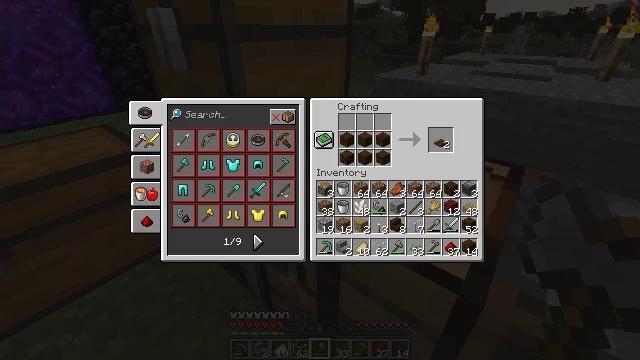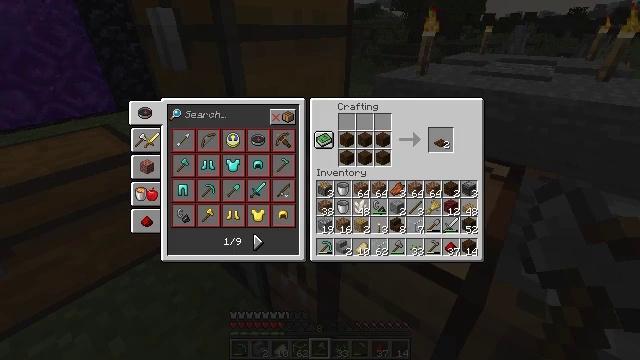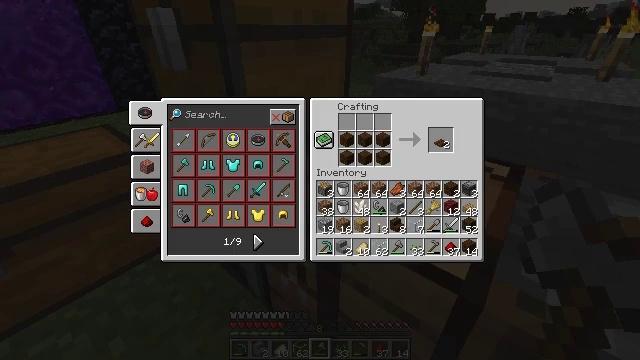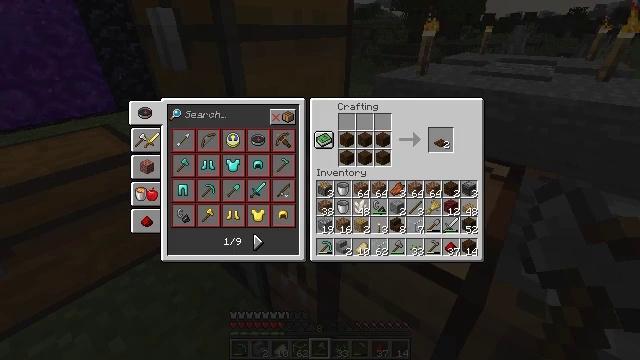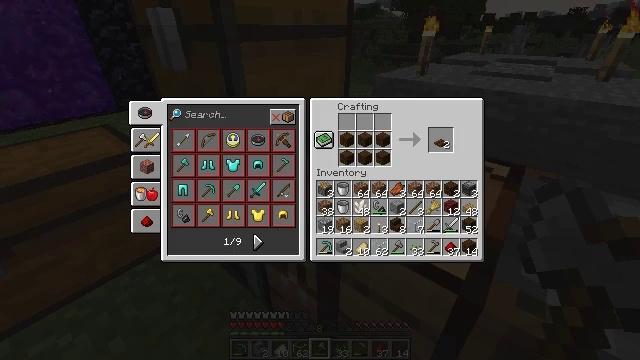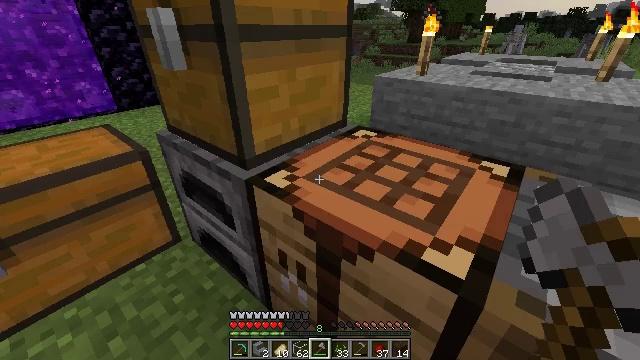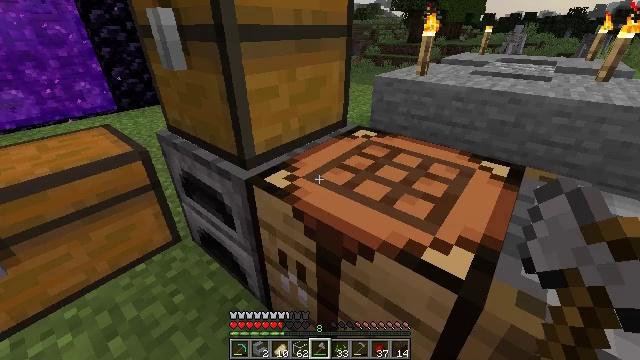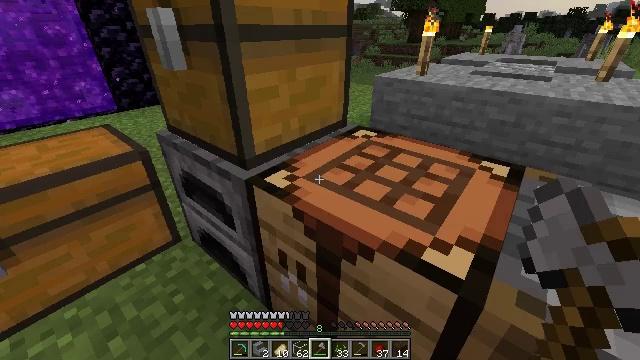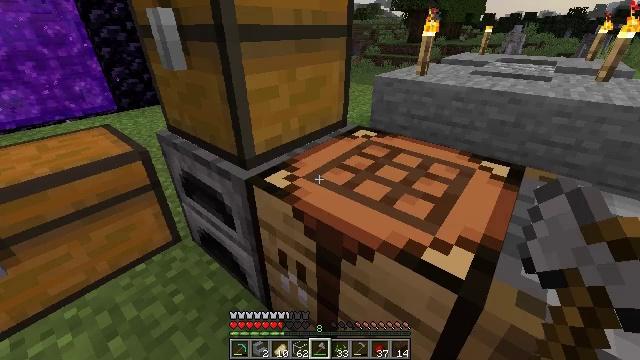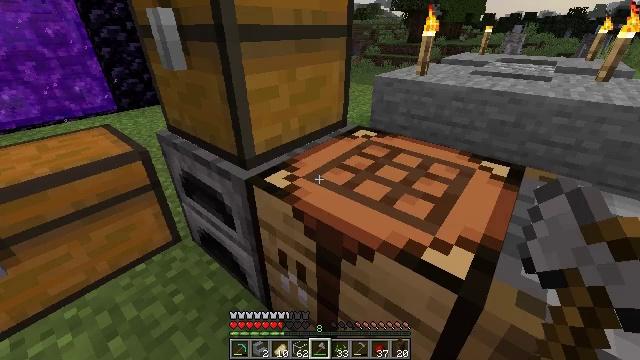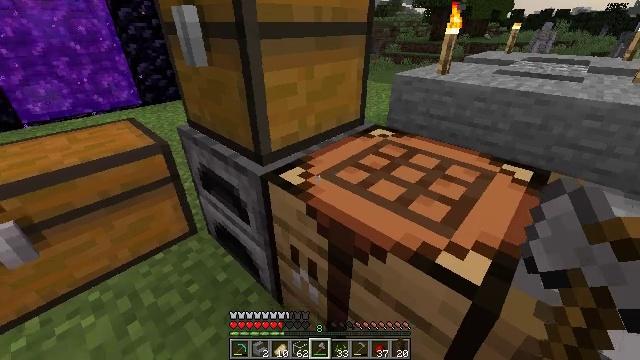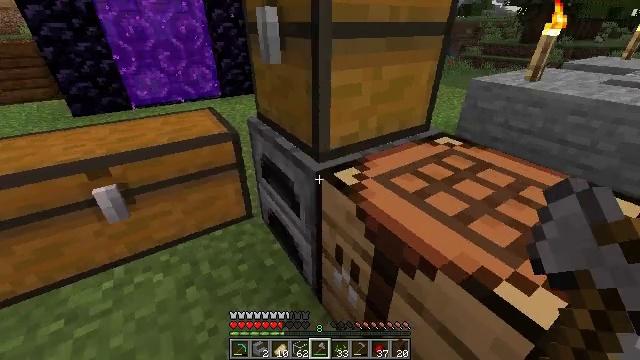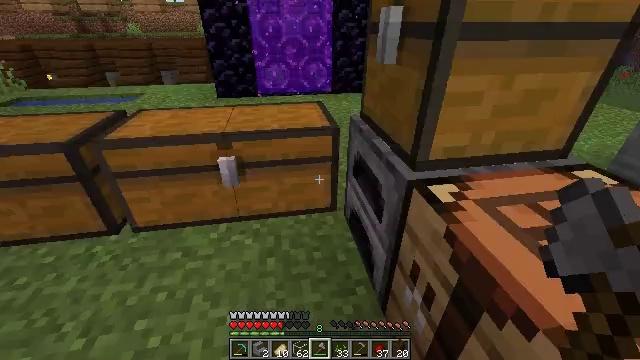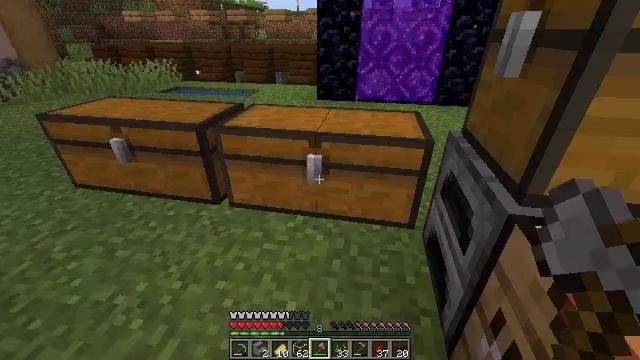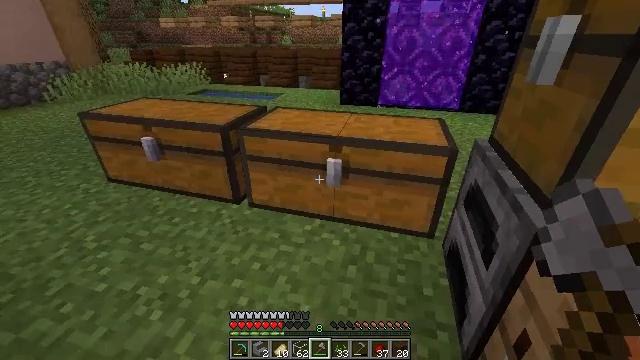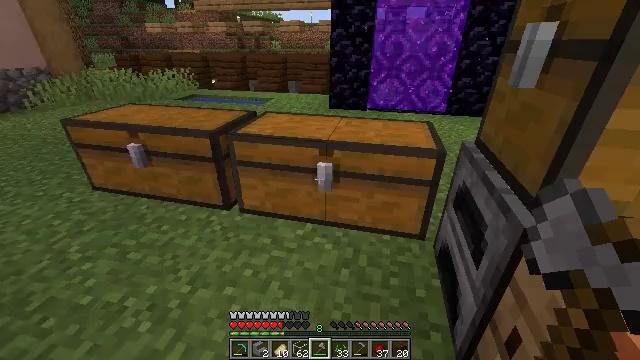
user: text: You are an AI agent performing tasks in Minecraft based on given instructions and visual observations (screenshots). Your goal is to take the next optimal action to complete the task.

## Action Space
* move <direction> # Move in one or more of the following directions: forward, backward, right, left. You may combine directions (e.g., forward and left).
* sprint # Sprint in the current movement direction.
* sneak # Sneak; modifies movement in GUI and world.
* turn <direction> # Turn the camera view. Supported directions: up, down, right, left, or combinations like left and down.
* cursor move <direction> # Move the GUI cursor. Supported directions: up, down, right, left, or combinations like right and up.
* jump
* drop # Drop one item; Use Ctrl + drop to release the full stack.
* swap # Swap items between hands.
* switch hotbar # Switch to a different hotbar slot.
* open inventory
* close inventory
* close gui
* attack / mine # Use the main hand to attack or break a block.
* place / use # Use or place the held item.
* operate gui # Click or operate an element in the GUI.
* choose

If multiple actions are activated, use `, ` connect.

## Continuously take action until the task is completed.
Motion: motion action
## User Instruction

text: Make a dark oak trapdoor.
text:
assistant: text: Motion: no_op
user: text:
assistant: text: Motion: no_op
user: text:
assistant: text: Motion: no_op
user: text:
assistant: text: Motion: no_op
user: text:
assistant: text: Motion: no_op
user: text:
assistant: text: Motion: no_op
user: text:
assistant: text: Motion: no_op
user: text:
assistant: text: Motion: no_op
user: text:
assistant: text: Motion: no_op
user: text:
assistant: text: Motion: turn left
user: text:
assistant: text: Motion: turn left
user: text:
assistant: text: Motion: turn left
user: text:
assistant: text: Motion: turn left and up
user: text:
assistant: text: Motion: turn left
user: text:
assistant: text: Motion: turn right
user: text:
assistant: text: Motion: turn right
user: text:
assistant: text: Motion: no_op
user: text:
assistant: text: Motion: use / place
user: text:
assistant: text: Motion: use / place
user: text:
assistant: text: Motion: use / place
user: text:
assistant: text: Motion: use / place
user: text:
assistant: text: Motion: no_op
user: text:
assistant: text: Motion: no_op
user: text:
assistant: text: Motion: no_op
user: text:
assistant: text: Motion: no_op
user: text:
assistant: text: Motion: no_op
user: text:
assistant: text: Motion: turn right
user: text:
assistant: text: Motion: turn right
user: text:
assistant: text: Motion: turn right
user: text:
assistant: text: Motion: no_op